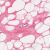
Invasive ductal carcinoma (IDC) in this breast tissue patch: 0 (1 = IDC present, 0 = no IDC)